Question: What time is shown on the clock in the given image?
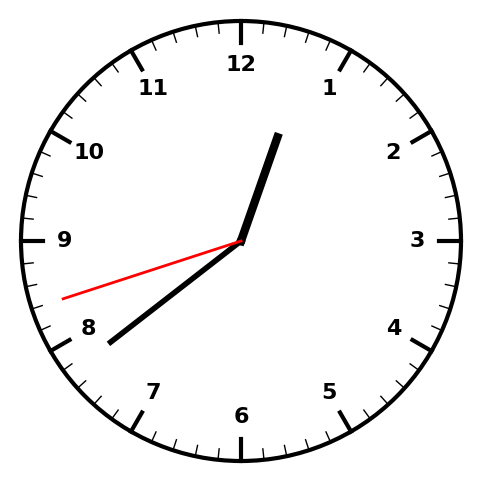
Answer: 12:38:42